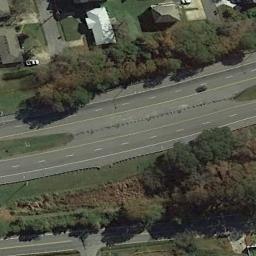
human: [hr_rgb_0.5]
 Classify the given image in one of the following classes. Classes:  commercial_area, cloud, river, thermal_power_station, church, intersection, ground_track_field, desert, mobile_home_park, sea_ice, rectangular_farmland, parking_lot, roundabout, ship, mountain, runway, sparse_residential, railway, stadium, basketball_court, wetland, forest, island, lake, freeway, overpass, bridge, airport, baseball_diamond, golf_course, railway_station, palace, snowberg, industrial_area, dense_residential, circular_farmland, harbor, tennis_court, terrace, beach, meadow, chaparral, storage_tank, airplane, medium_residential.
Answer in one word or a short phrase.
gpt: freeway